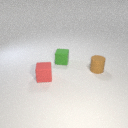
small brown rubber cylinder in front of small green rubber cube